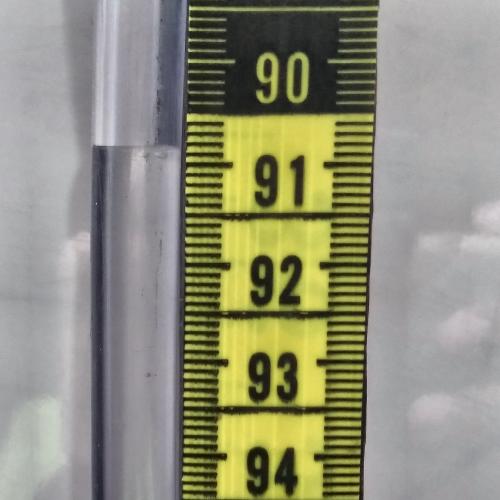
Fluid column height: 90.8 cm